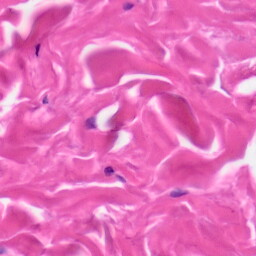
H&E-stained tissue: Skin